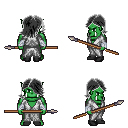
a pixel art fantasy rpg character, male body template, orc, green skin, white robe, white pants, gray swoop hairstyle, white cloth bandages, black shoes, spear, four views (front, back, left, right), 2x2 character sprite sheet, small pixel art, hard edges, no anti-aliasing